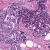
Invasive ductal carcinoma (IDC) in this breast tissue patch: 1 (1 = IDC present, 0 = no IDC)